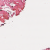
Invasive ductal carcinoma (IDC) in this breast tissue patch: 0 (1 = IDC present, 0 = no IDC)